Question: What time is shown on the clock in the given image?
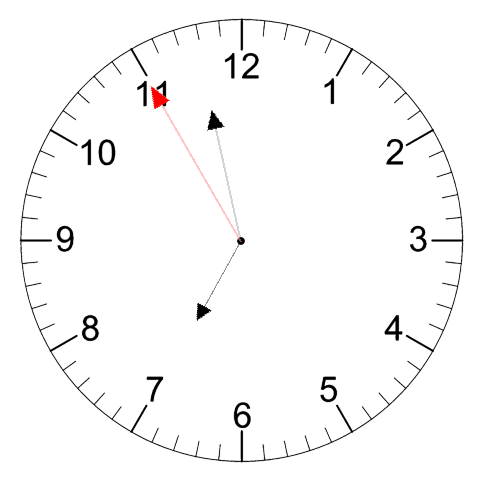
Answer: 06:57:55